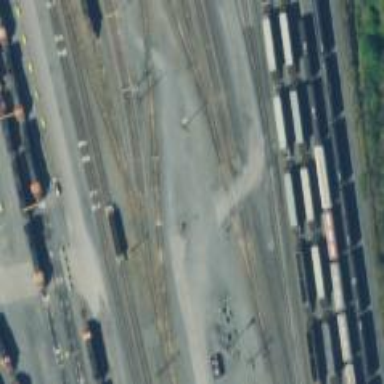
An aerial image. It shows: Level crossing along the railway.